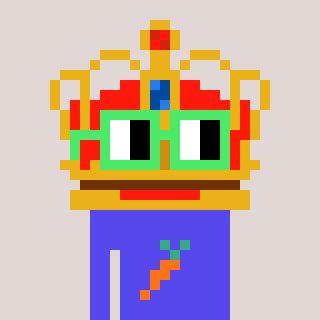
a pixel art character with square light green glasses, a crown-shaped head and a computerblue-colored body on a warm background